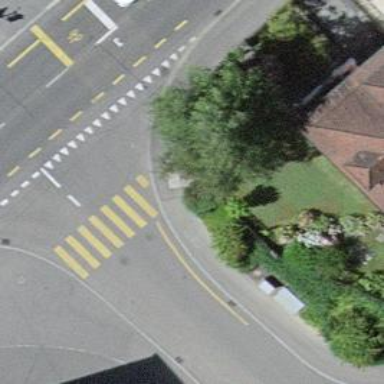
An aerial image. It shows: Kerb serving as barrier.